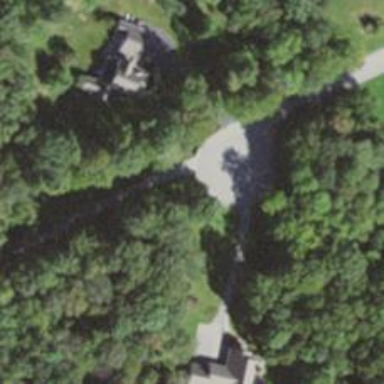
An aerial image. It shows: Residential driveway used as service road.